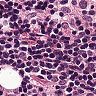
Metastatic tissue present: no